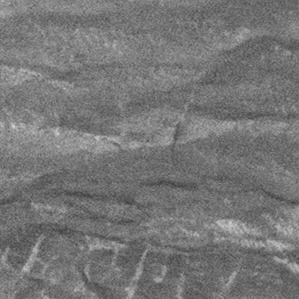
Label: frost